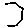
Label: hexagon